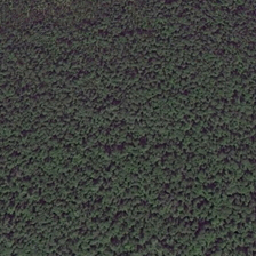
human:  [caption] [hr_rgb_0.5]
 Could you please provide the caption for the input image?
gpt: It's a big tree.

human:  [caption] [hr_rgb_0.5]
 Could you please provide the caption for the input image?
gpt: It is a big green tree.

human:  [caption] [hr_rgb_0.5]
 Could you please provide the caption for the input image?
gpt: It's a big piece of green trees.

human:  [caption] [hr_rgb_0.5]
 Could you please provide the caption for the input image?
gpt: It is a big tree.

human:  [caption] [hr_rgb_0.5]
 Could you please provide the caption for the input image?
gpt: This is a big tree.